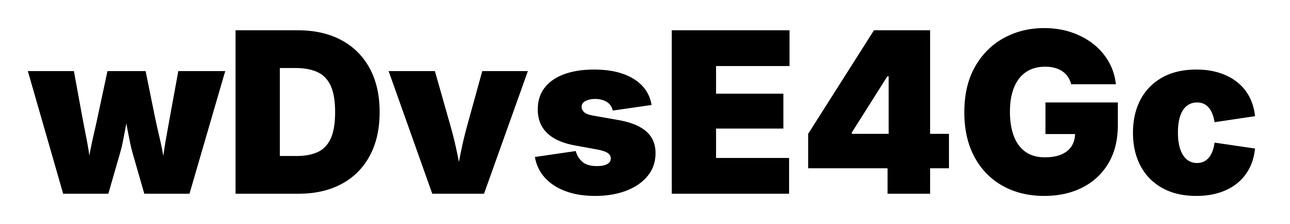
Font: Inter_Black